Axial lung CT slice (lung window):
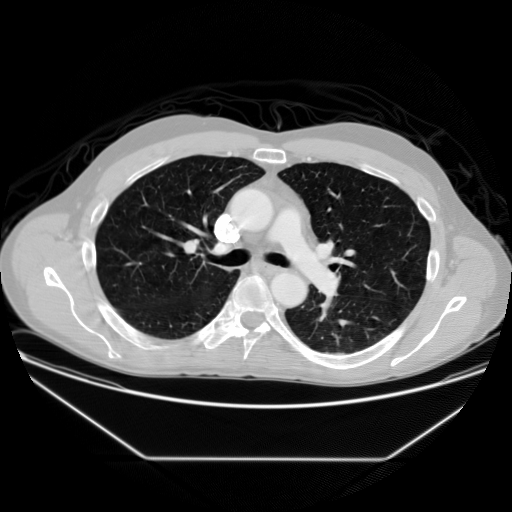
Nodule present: no